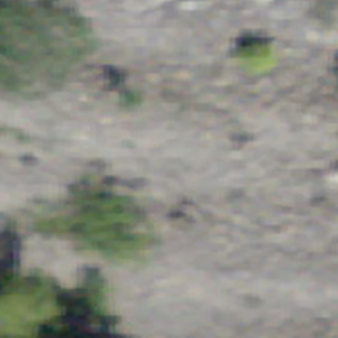
Label: other